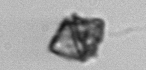
Label: Kryptoperidinium_triquetrum